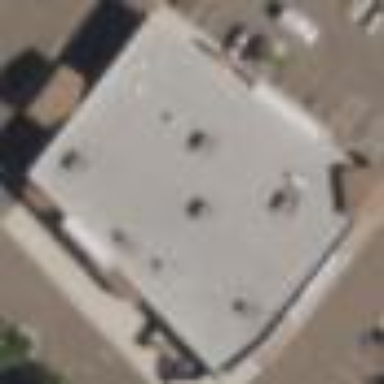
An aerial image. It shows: Commercial building.